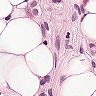
Metastatic tissue present: yes